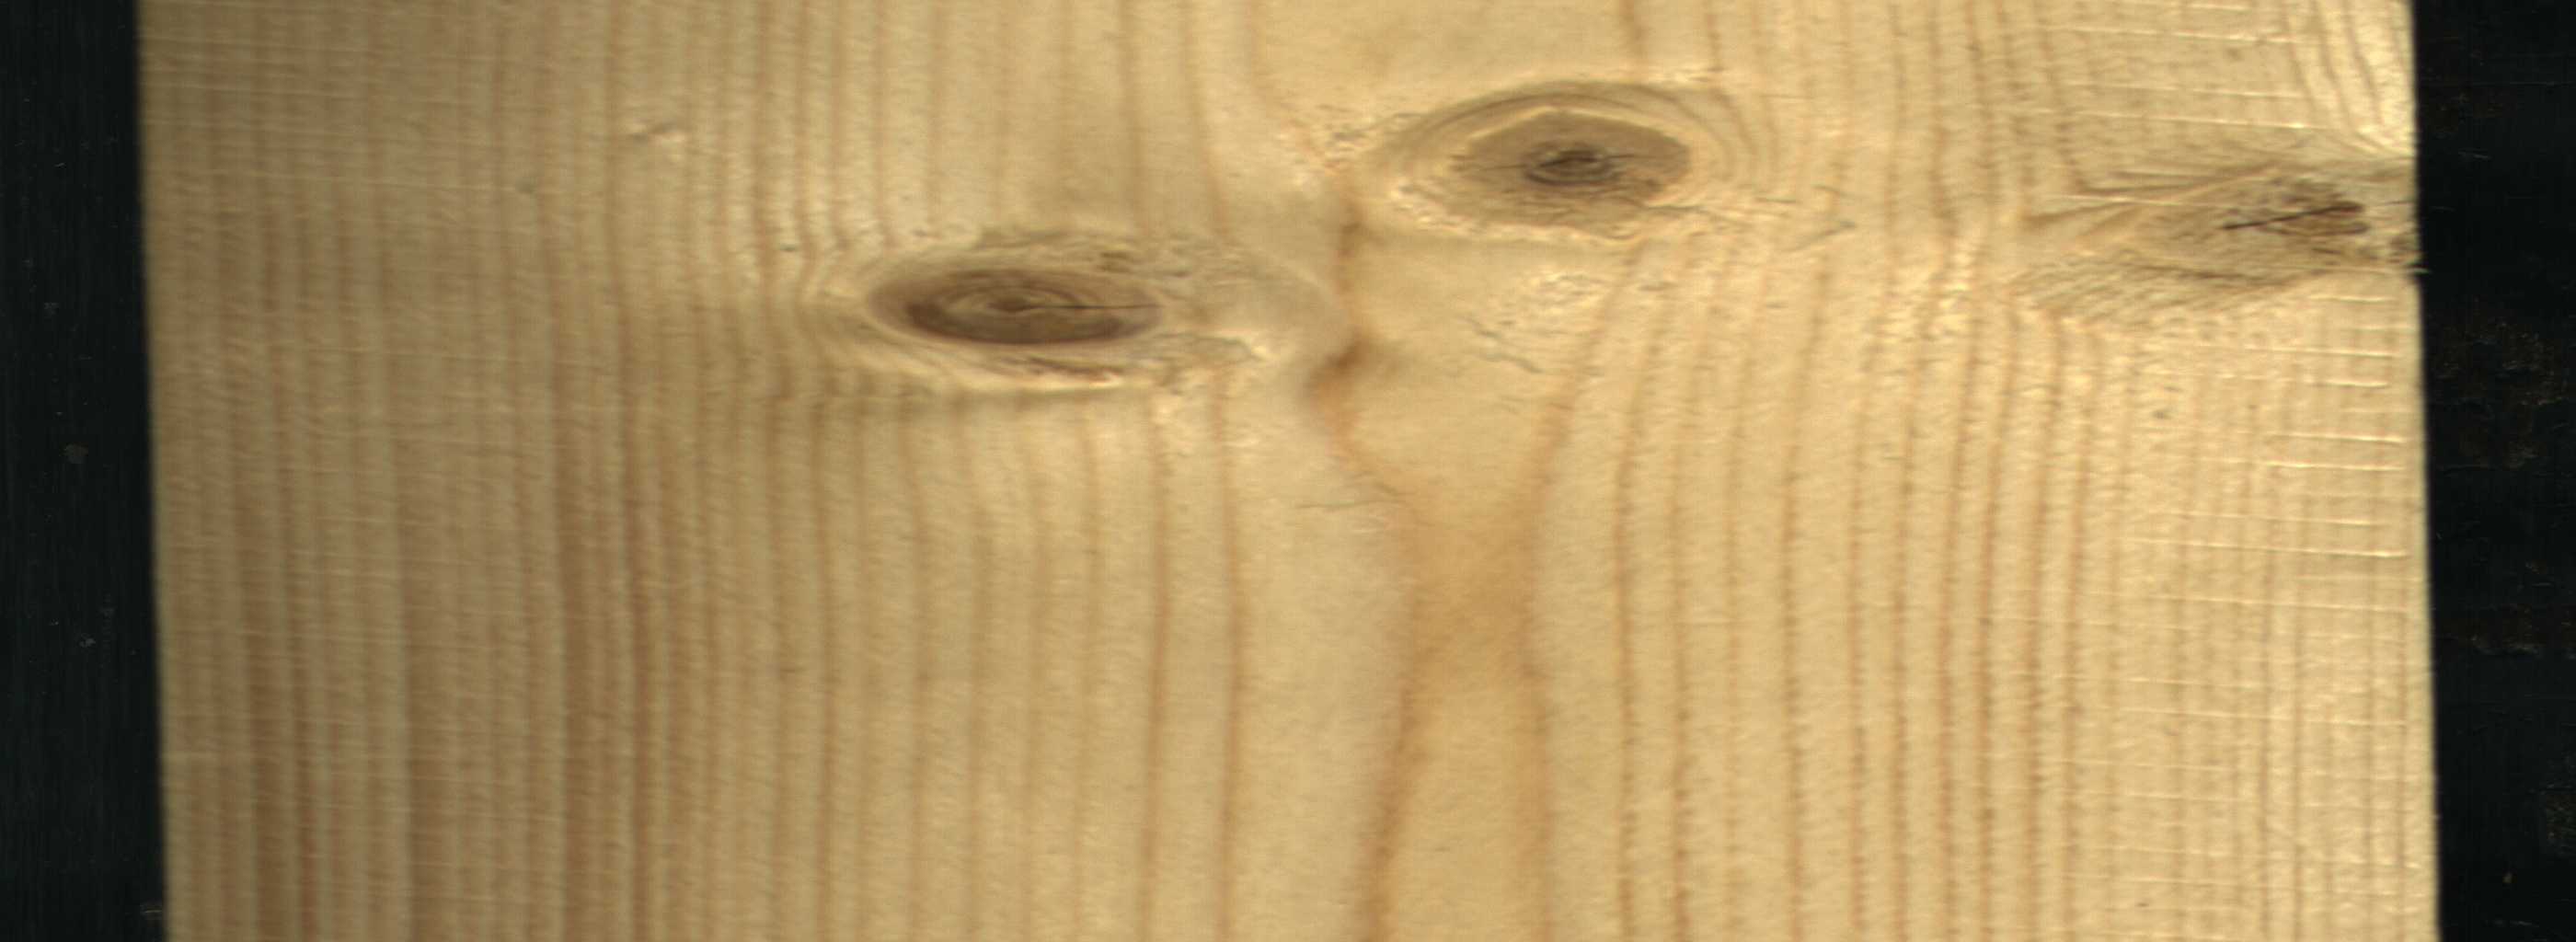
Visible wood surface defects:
Live_Knot
Live_Knot
Live_Knot